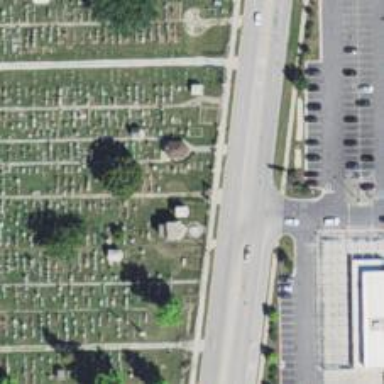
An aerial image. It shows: Sector within cemetery.